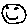
Label: smiley face